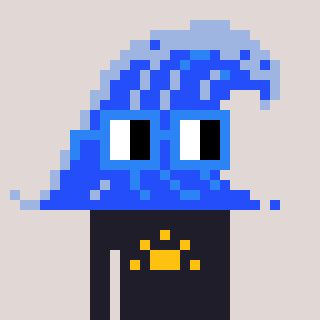
a pixel art character with square blue glasses, a wave-shaped head and a grayscale-colored body on a warm background